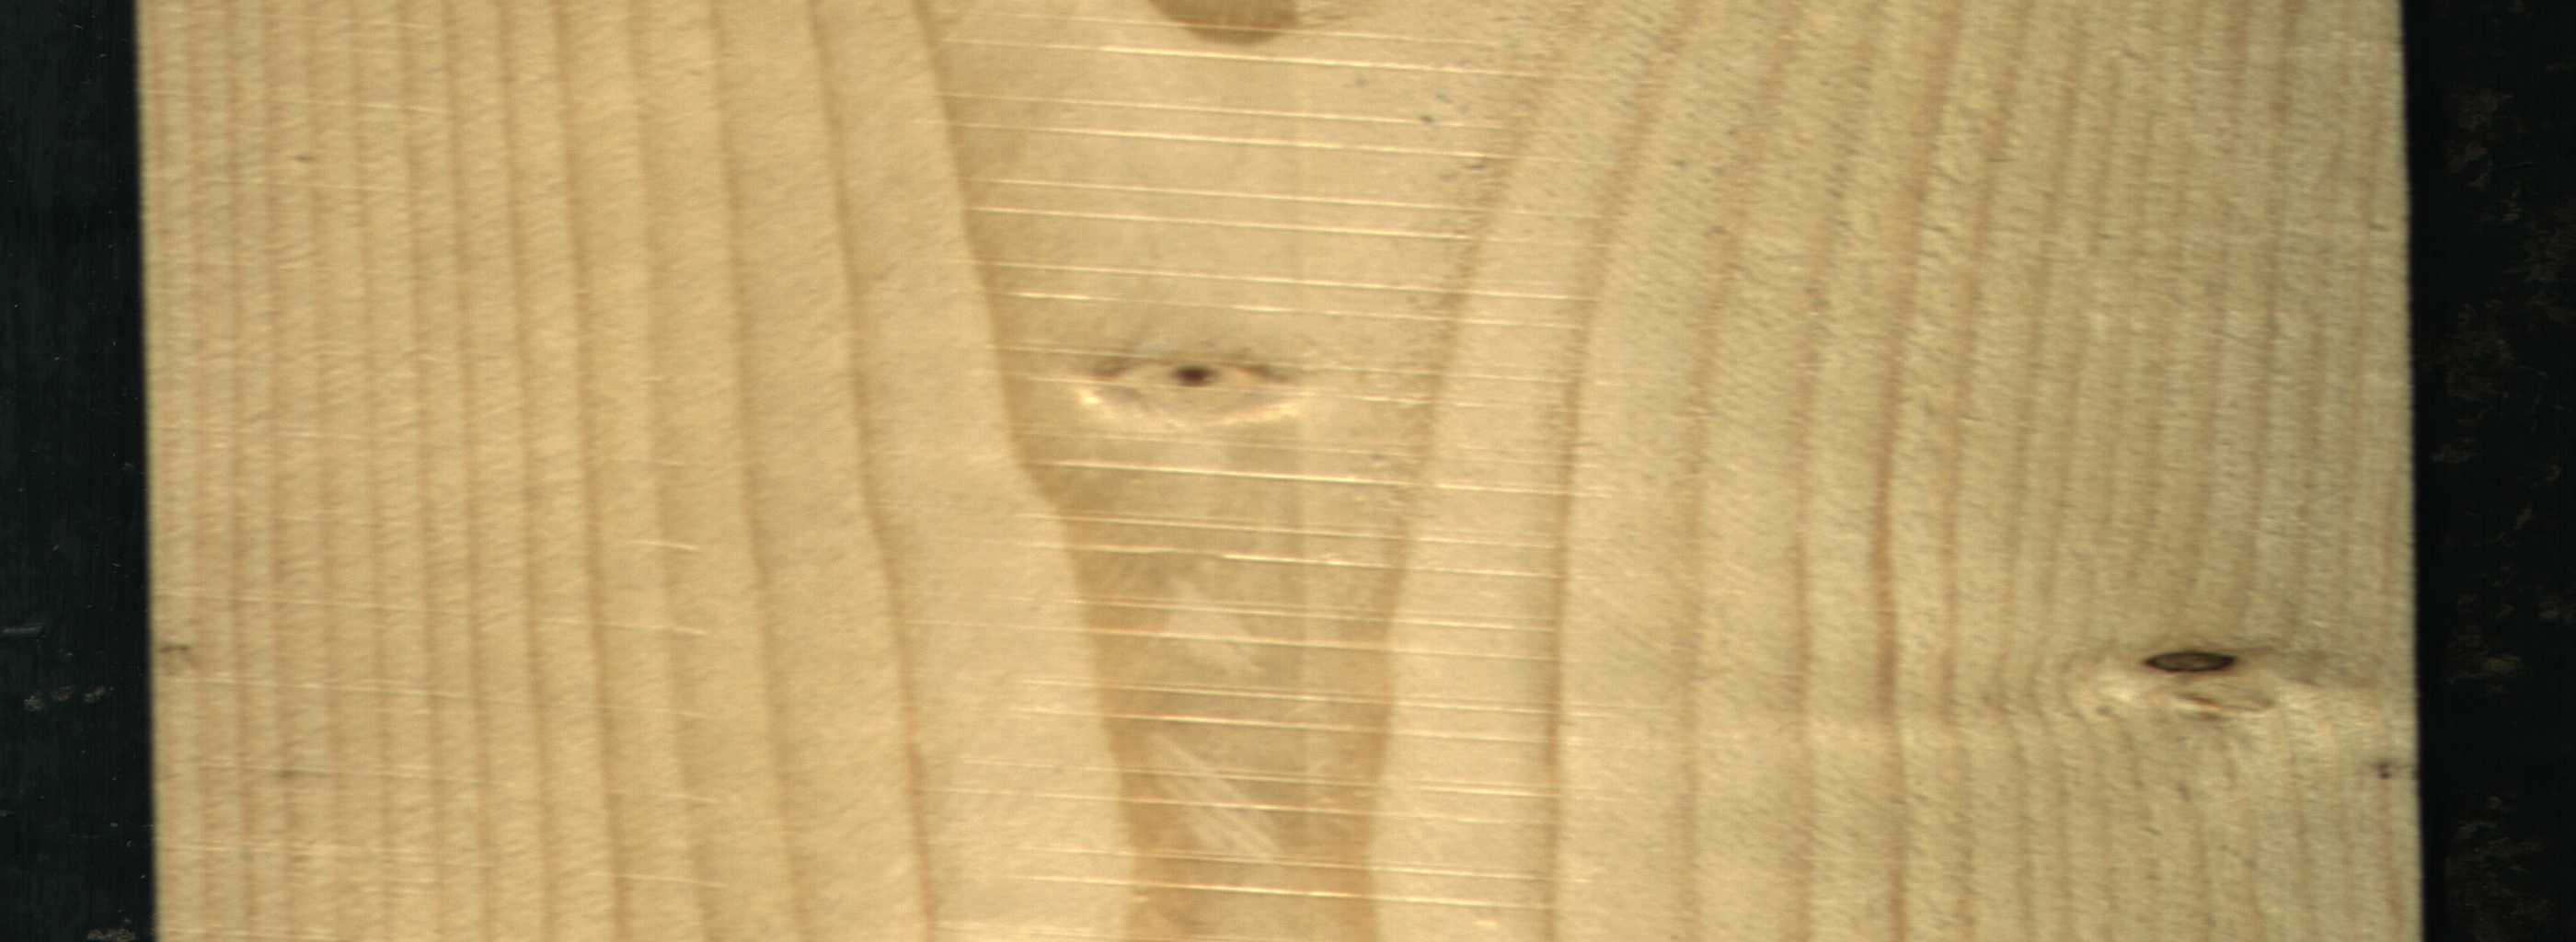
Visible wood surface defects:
Dead_Knot
Live_Knot